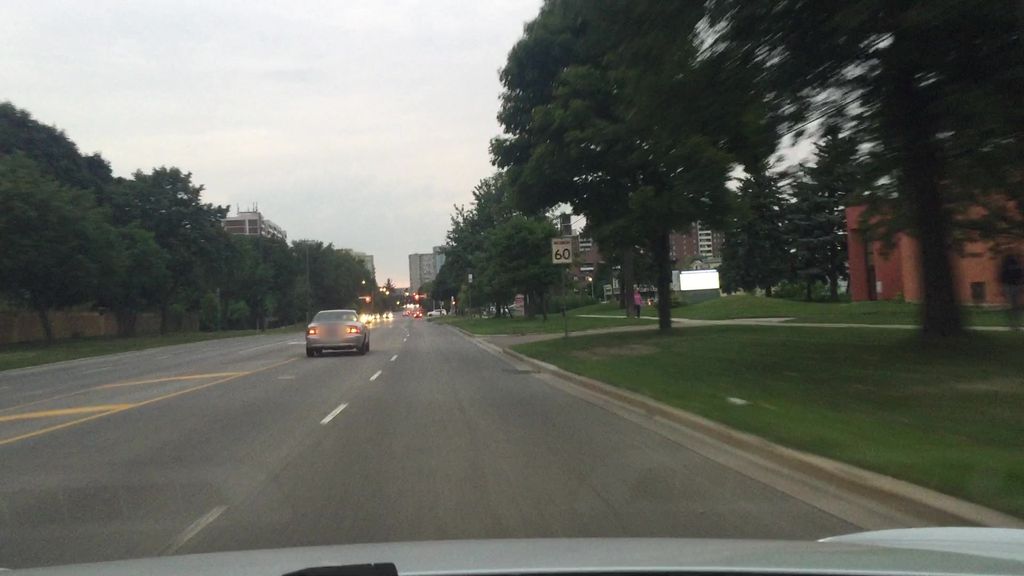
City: toronto